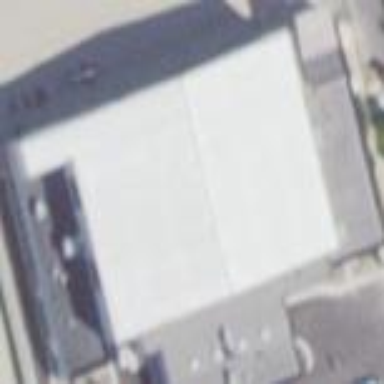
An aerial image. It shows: Hangar.